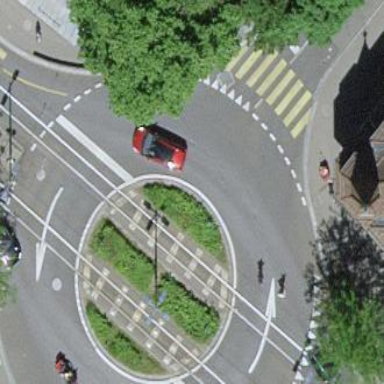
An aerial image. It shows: Asphalt road that is secondary route leading to roundabout.